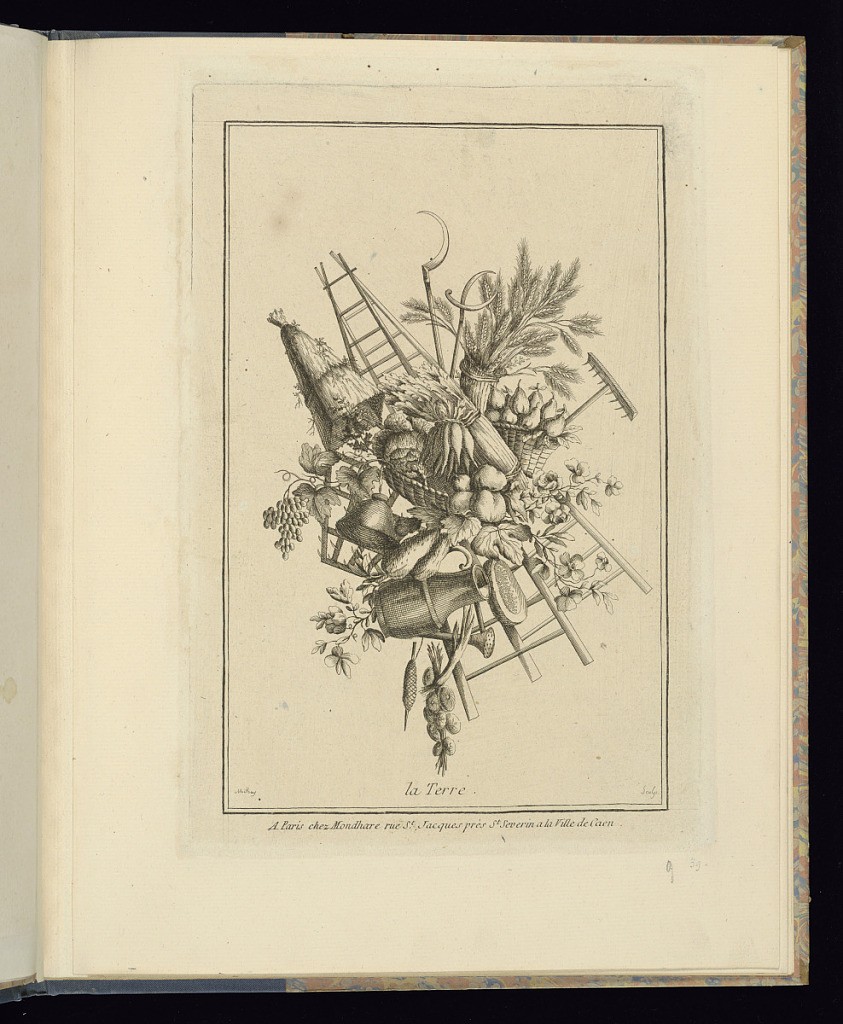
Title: La Terre
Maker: P. Moithey, French, active 18th century
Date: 1773
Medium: Etching on laid paper
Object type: Print
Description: A design for a trophy representing the earth or land incorporating agricultural tools such as a watering can, rake, ladder, scythe, flowering branches, wheat, flowers, and baskets of fruit and vegetables (cabbage, pears, grapes). The plate is titled and signed.